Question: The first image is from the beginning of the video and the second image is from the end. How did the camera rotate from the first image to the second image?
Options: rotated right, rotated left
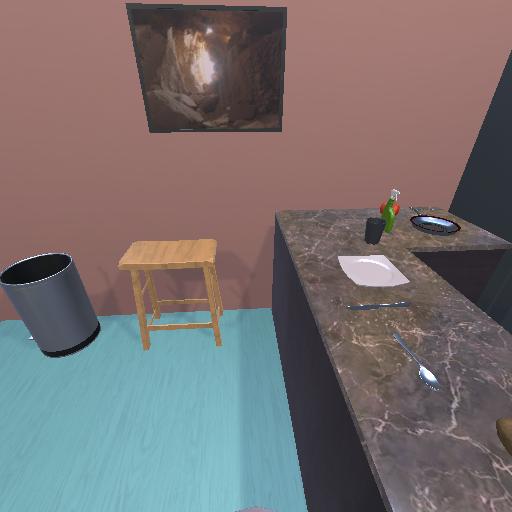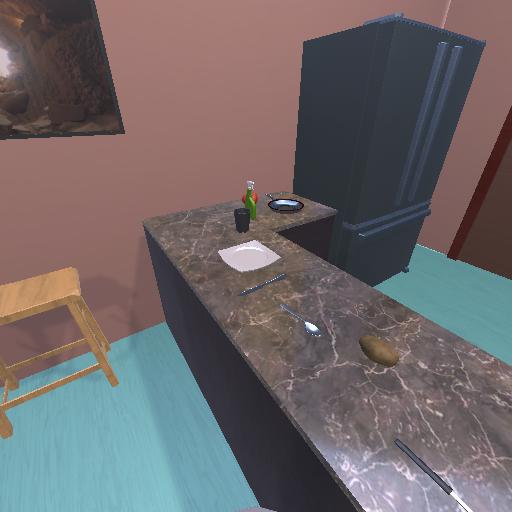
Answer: rotated right